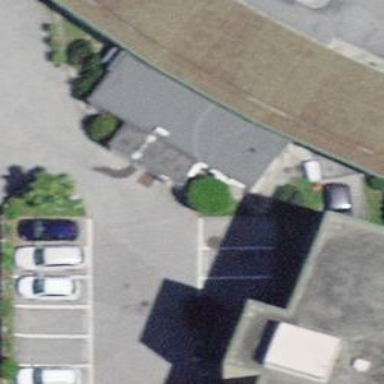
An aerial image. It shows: Convenience shop.